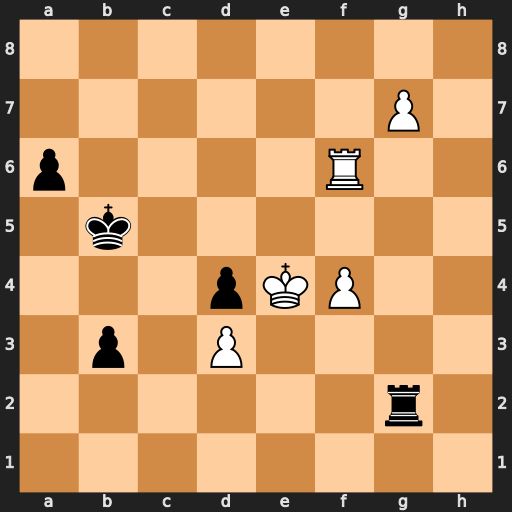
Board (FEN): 8/6P1/p4R2/1k6/3pKP2/1p1P4/6r1/8
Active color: w
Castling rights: -
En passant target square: -
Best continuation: Rf5+ Ka4 Rg5 Rxg5 fxg5